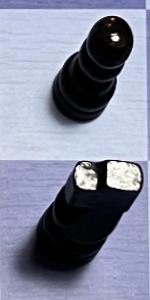
Label: Knight_Black